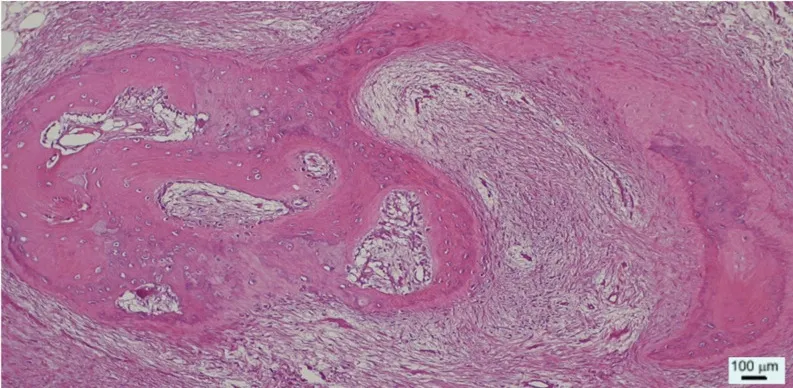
(C) Section of the lesion as seen with optic microscopy and Hematoxylin & Eosin staining. The specimen shows "mixed fibrous-adipose dermo-epidermal tissue with foci of stromal osseous metaplasia", as confirmed also by pathology report.
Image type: pathology (h&e)